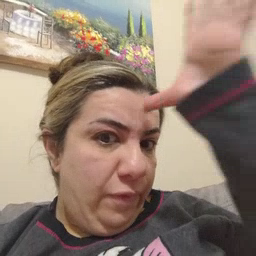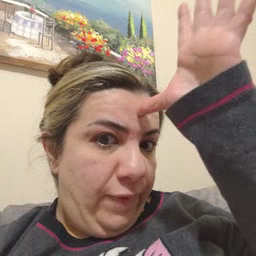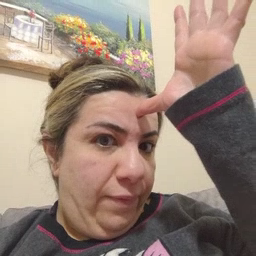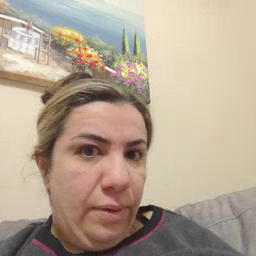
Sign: dad